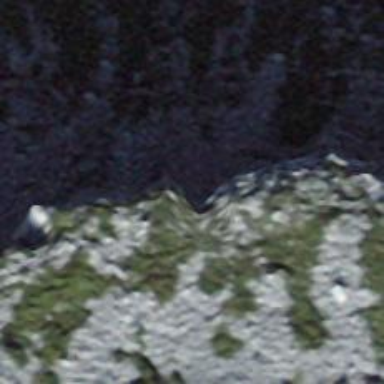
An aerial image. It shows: Natural cliff.